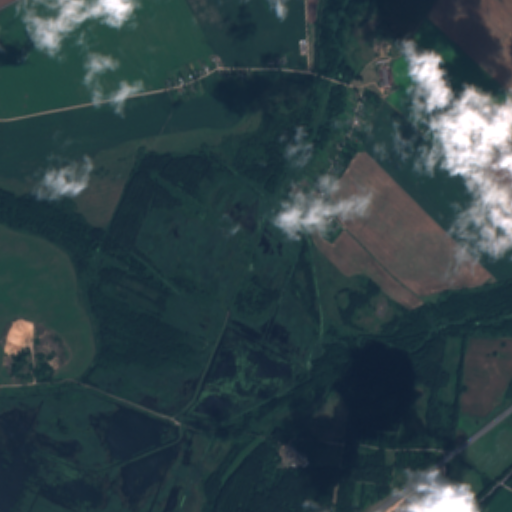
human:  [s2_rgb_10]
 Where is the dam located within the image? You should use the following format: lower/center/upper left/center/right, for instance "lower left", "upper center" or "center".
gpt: The dam is located in the center right of the image.
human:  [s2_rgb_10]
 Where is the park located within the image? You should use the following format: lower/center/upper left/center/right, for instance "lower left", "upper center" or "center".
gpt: The park is located in the lower right of the image.
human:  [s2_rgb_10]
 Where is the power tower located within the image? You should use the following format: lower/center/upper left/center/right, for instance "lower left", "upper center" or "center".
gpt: The power tower is located in the lower right of the image.
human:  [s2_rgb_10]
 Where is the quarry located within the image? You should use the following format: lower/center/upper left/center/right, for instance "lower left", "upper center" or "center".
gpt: The quarry is located in the lower left of the image.
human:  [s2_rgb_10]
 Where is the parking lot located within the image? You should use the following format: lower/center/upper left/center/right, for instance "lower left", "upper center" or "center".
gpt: There is no parking lot in the image.